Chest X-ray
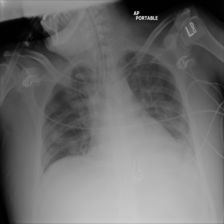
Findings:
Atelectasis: negative
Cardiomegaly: negative
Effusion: negative
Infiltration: negative
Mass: negative
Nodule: negative
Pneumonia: negative
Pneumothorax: negative
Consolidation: positive
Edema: negative
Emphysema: negative
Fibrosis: negative
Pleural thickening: negative
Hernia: negative